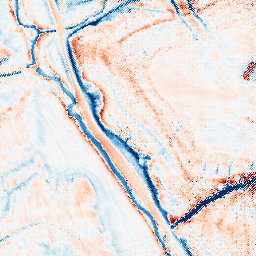
Category: edge_preserving
Decomposition family: anisotropic_diffusion
Decomposition parameters: iterations: 50
kappa: 10
gamma: 0.2
Upsampling method: regularized
Upsampling parameters: scale: 4
lambda_reg: 0.1
Upsampling scale: 4